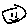
Label: smiley face